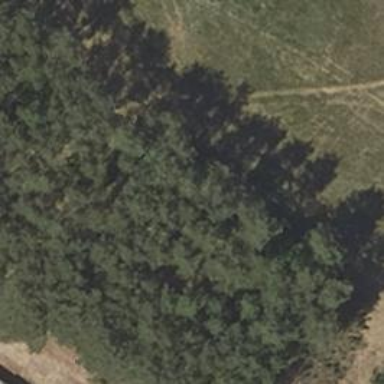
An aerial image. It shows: Forest area.